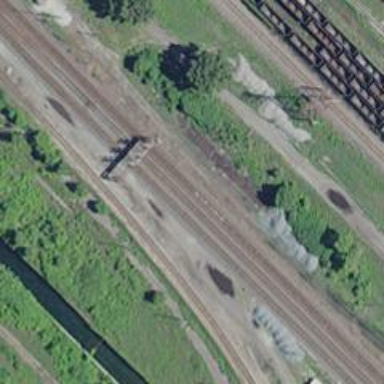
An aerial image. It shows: Railway signal.